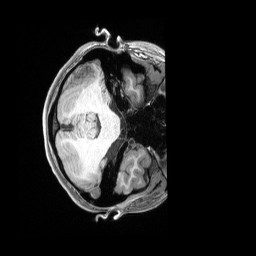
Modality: T1w
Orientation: axial
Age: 20
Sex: female
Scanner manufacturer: siemens
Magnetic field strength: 3 T
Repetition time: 2.4 s
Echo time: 0.00228 s